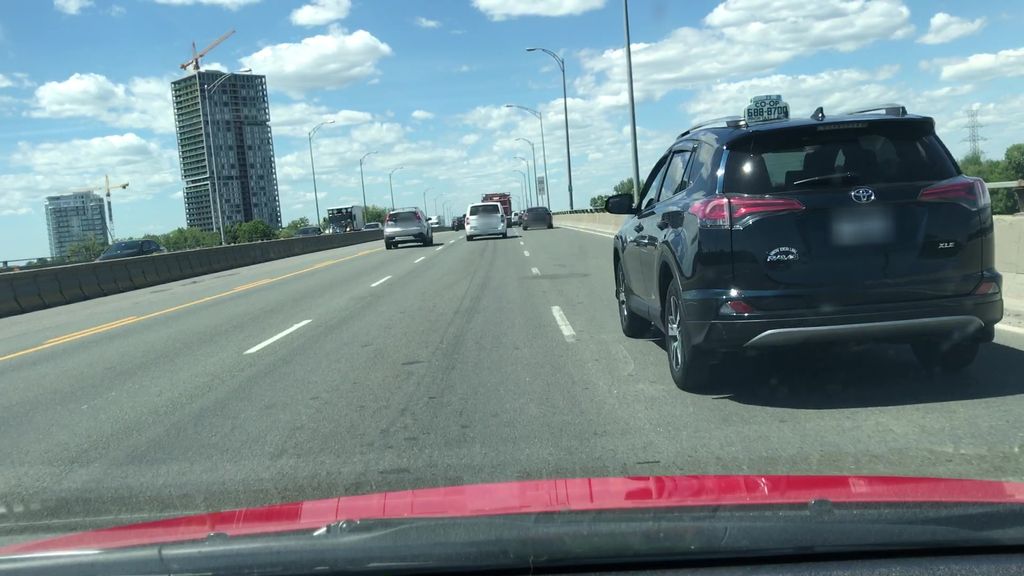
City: montreal